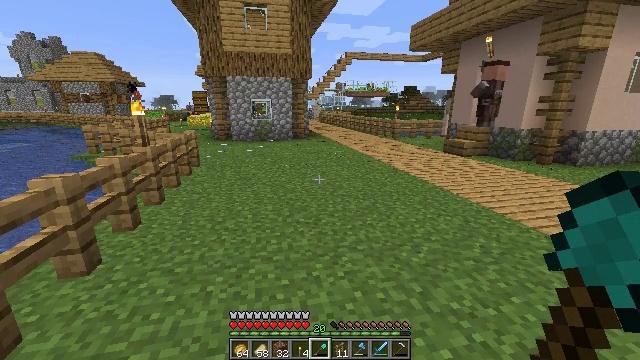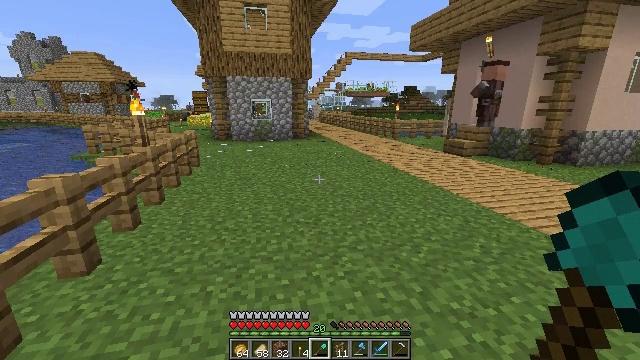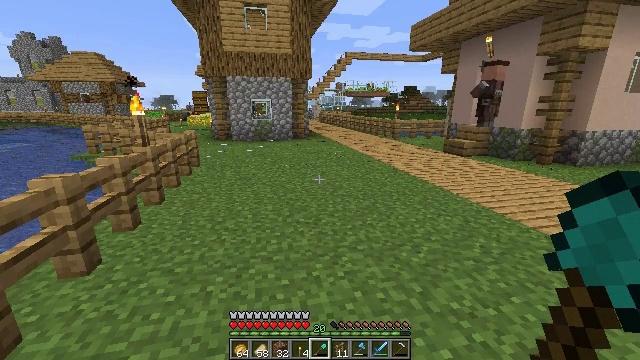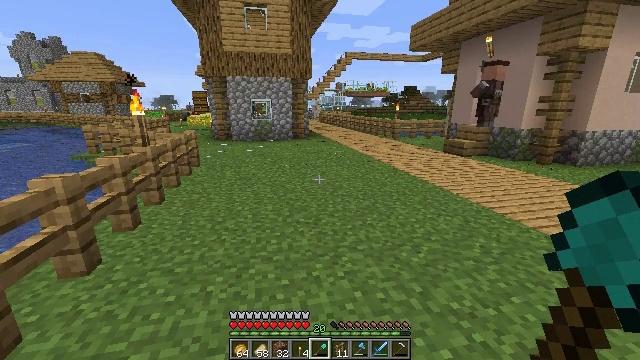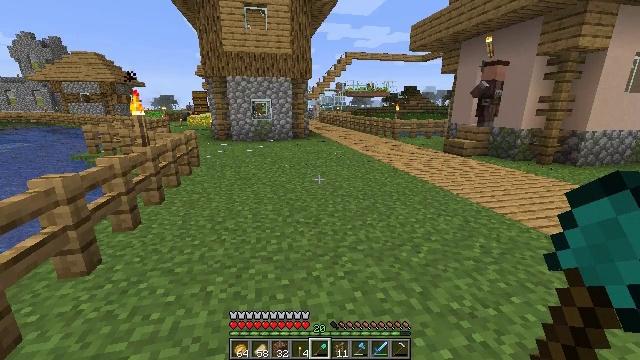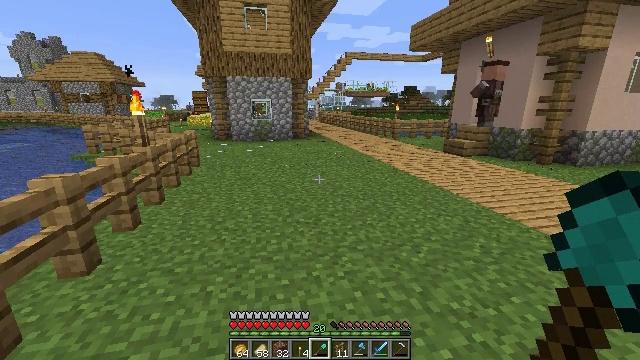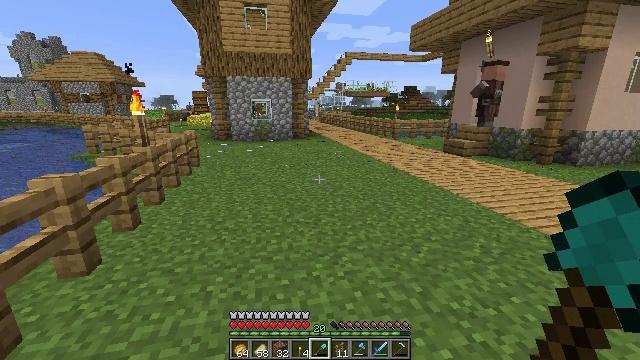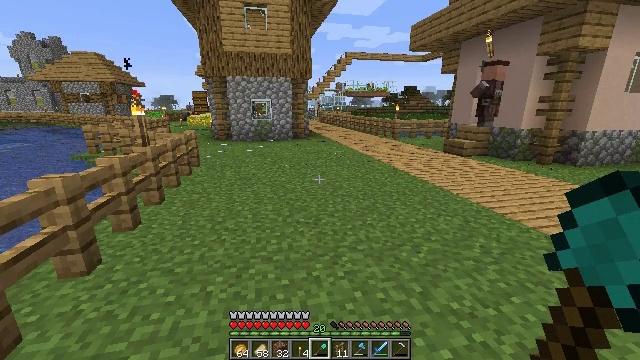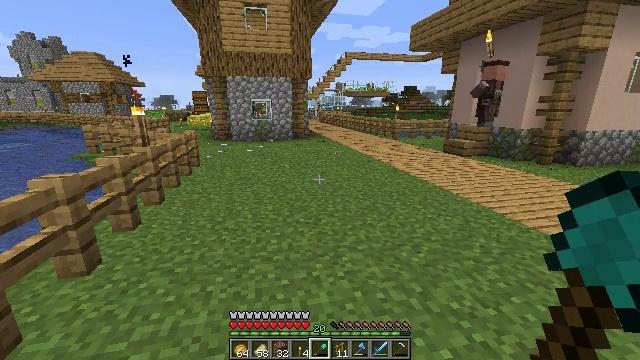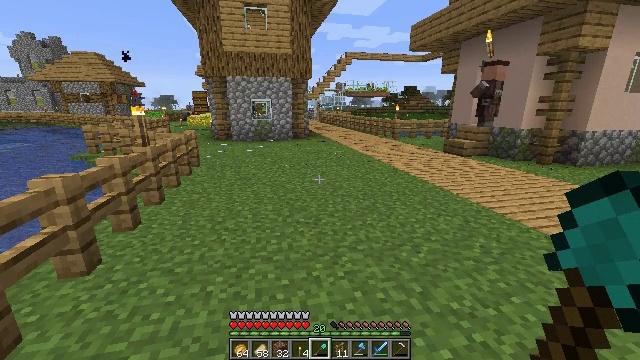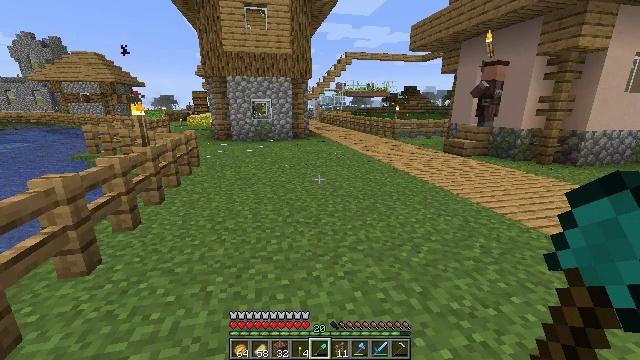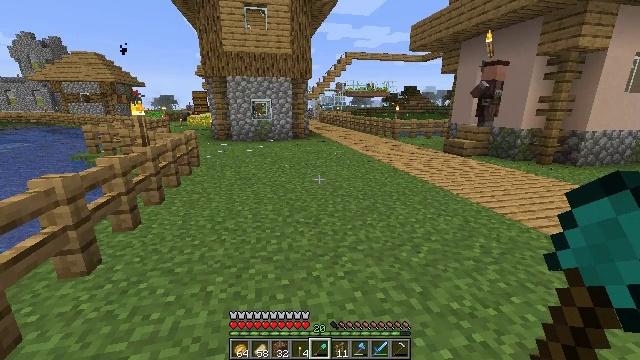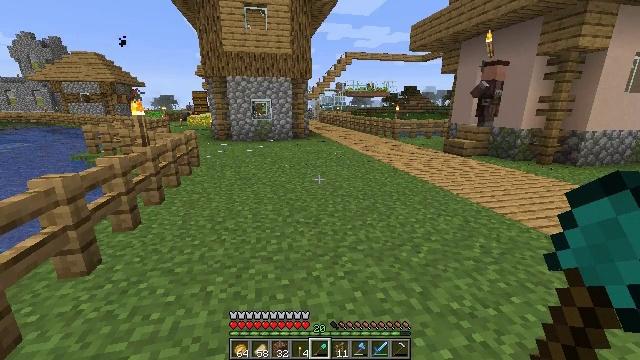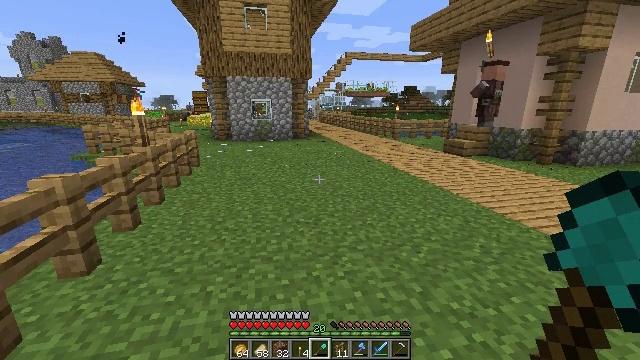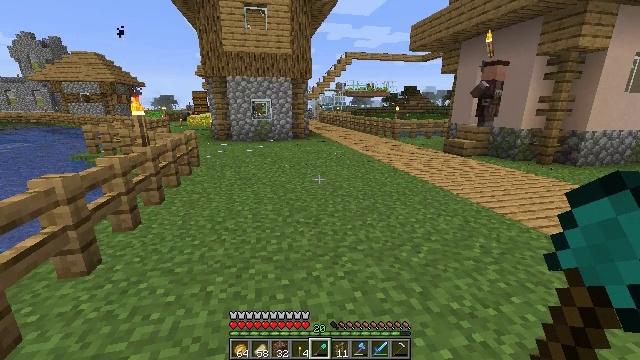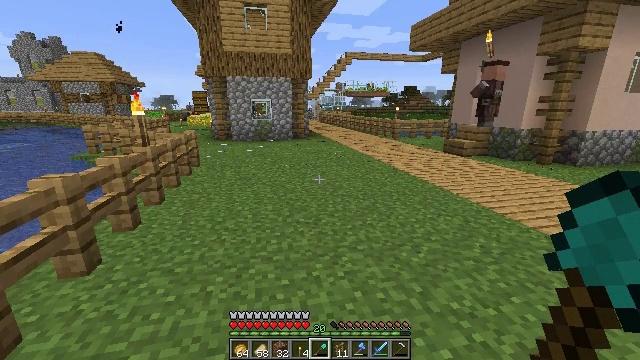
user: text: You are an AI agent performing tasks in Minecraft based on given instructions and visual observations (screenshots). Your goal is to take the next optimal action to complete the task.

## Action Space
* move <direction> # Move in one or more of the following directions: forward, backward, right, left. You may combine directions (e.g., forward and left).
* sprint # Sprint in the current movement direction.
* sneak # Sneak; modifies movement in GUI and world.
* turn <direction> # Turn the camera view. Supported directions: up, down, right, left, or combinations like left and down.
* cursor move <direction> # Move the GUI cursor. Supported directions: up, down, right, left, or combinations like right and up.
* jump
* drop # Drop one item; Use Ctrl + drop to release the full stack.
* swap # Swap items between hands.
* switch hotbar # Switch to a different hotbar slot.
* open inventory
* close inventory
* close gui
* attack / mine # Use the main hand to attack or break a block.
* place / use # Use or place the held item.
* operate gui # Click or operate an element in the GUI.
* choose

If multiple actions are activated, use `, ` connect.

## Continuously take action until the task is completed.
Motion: motion action
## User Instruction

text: Gather the torch from its position.
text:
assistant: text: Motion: no_op
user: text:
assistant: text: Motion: no_op
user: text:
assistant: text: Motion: no_op
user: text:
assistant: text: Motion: no_op
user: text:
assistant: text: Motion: no_op
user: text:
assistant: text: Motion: no_op
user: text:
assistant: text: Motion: no_op
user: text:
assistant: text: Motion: no_op
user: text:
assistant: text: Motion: no_op
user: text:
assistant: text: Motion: no_op
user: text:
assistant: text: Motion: no_op
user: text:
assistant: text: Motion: no_op
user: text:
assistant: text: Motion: no_op
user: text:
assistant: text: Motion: no_op
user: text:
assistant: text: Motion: no_op
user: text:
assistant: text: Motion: no_op
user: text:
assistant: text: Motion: no_op
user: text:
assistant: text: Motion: no_op
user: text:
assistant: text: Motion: no_op
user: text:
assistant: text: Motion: no_op
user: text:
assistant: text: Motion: no_op
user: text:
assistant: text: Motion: no_op
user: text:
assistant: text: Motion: no_op
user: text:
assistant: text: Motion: no_op
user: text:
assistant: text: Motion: no_op
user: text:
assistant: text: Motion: no_op
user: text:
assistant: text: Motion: no_op
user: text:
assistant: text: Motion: no_op
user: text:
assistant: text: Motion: no_op
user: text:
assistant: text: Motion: no_op